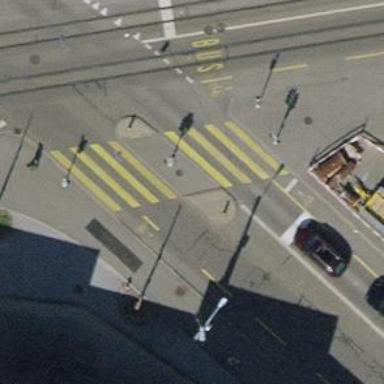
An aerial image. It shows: Road with traffic signals and zebra crossing marked with zebra stripes.